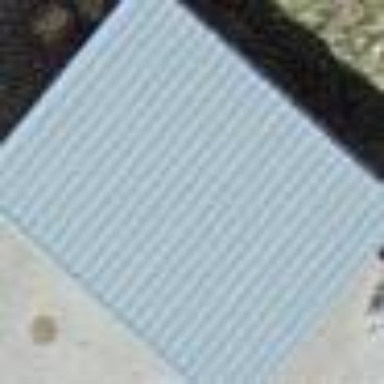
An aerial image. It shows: Garage building.